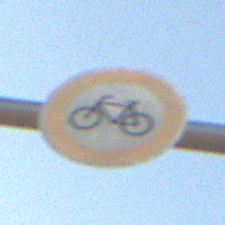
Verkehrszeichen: VerbotRadverkehr
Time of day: SunriseSunset
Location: Outdoor (Nature)
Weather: PartlyCloudy
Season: NotSpecified
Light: Natural